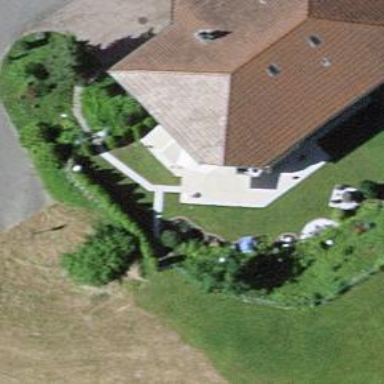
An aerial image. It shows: Semidetached house with gabled roof.